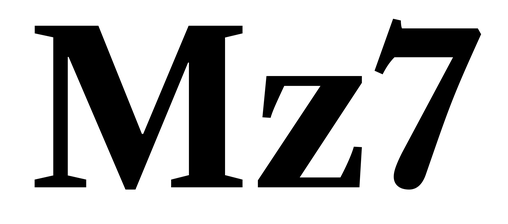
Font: LibreCaslonText_Bold